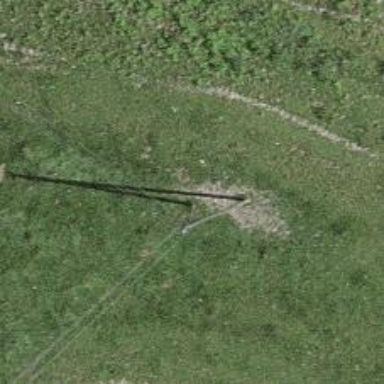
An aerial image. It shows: Utility pole as the man-made structure.